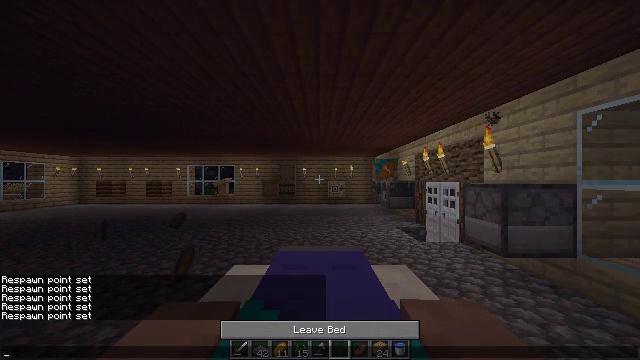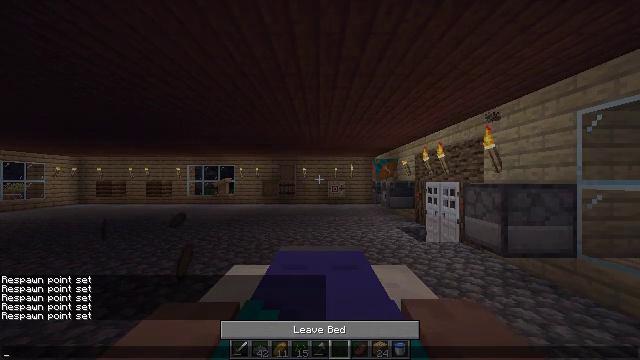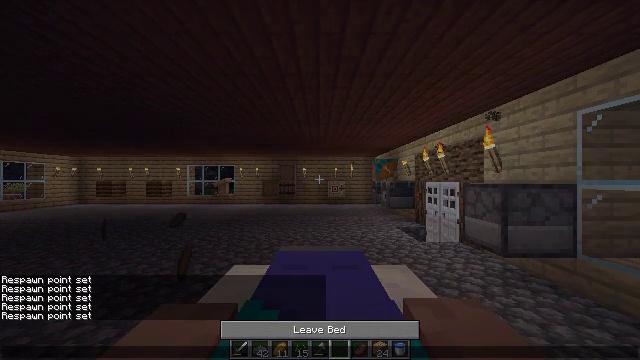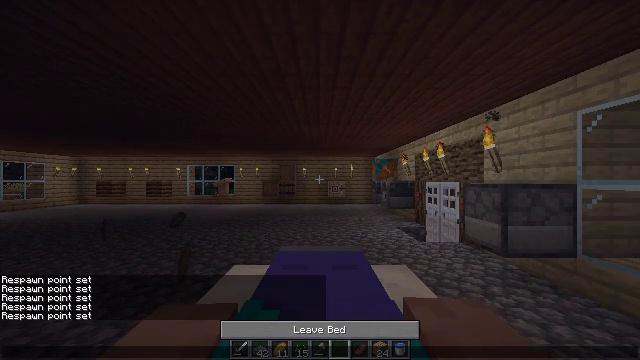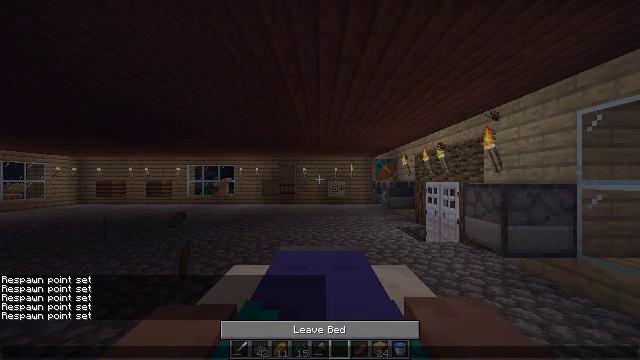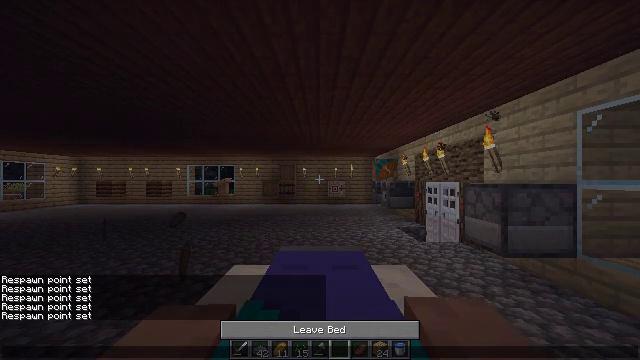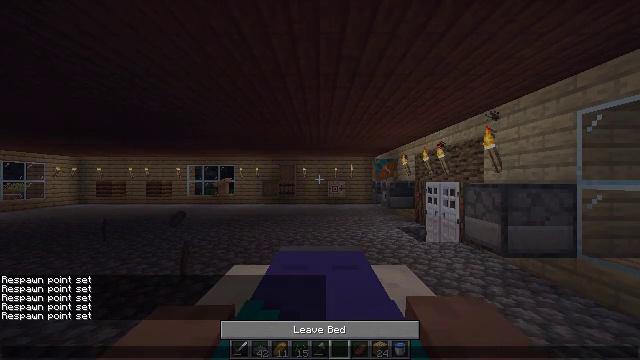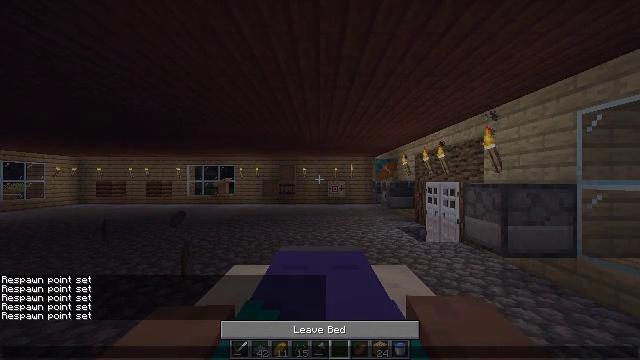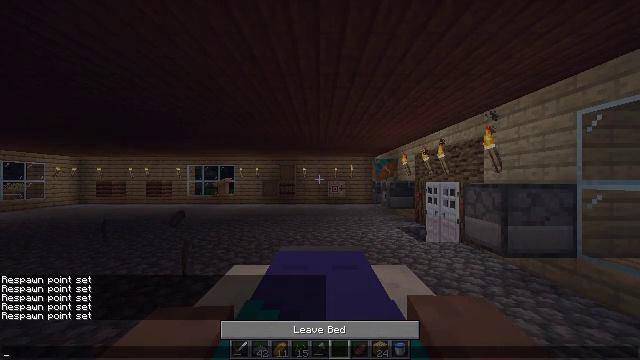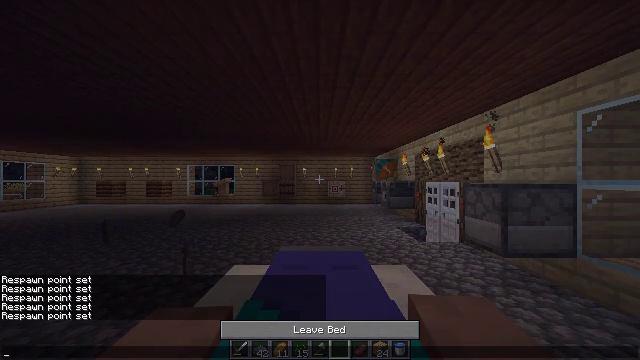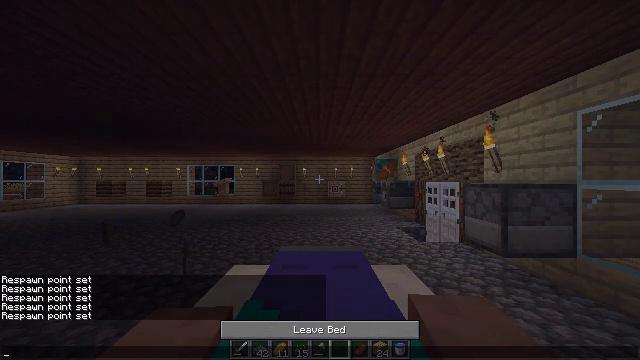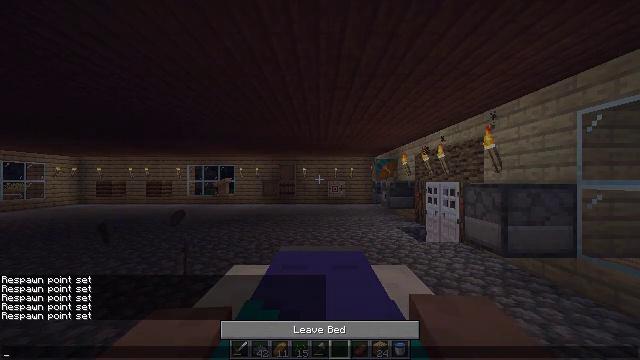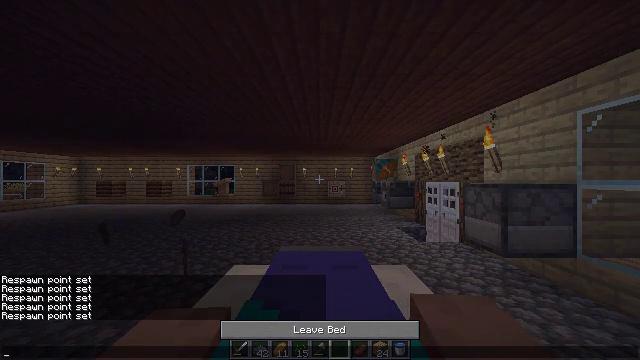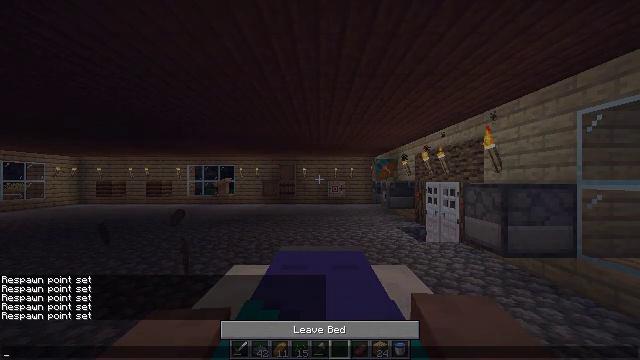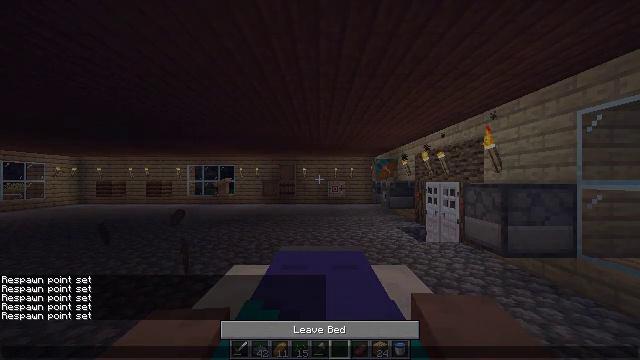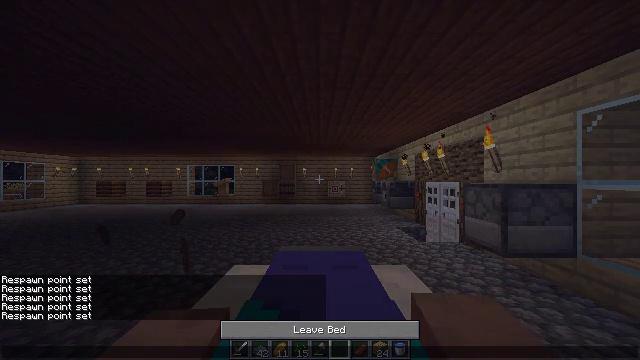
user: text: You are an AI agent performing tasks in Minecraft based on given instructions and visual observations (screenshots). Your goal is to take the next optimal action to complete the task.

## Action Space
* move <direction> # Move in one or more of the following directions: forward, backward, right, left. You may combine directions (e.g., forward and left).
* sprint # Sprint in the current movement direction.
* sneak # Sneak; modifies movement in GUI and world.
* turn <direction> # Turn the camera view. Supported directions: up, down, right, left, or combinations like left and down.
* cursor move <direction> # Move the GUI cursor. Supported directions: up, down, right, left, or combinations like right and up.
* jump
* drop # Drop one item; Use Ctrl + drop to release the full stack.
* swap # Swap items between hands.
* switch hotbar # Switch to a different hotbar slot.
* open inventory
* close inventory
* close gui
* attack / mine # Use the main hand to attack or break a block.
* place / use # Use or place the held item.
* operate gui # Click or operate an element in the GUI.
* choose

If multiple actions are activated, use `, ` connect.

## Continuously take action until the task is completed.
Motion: motion action
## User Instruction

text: Remove the cobblestone slab with a tool.
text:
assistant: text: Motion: no_op
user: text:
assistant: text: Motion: no_op
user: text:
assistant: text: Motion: no_op
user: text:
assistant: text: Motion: no_op
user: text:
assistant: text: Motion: no_op
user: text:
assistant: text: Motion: no_op
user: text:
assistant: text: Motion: no_op
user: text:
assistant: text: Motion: no_op
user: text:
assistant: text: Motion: no_op
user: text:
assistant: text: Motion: no_op
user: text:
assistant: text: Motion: no_op
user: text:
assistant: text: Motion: no_op
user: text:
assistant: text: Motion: cursor move right and up
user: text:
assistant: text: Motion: cursor move right and up
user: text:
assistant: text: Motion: no_op
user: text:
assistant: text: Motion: no_op
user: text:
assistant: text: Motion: no_op
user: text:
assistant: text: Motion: no_op
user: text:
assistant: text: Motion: no_op
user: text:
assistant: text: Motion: cursor move up
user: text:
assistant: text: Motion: no_op
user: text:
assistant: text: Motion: no_op
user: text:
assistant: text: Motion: no_op
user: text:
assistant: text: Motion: no_op
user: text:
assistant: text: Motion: no_op
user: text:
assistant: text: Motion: no_op
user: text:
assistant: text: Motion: no_op
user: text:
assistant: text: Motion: no_op
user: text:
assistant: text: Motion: no_op
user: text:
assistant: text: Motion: no_op